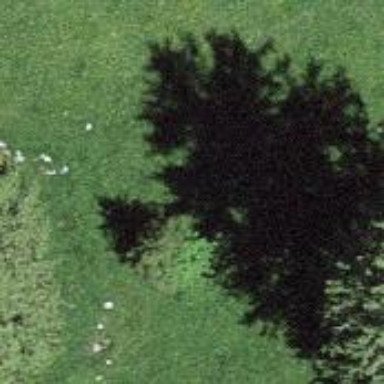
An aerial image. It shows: Single tag "natural: tree."